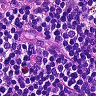
Metastatic tissue present: no